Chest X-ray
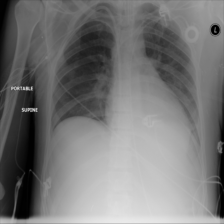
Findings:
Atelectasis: positive
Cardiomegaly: negative
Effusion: negative
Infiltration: negative
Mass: negative
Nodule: negative
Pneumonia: negative
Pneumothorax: negative
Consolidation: negative
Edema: negative
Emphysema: negative
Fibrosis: negative
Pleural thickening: negative
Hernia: negative